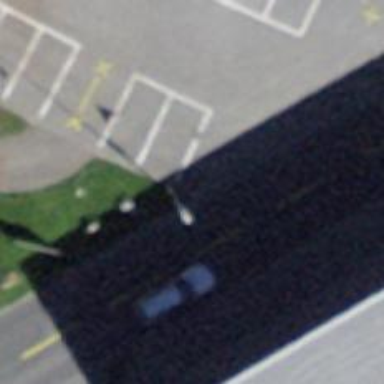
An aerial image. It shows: Bollard.